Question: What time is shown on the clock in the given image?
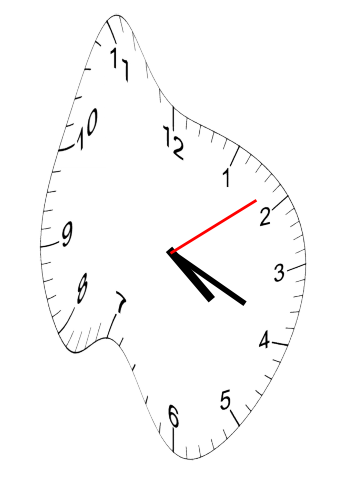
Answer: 04:19:09